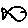
Label: fish